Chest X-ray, AP view. Patient: 60 years old, sex F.
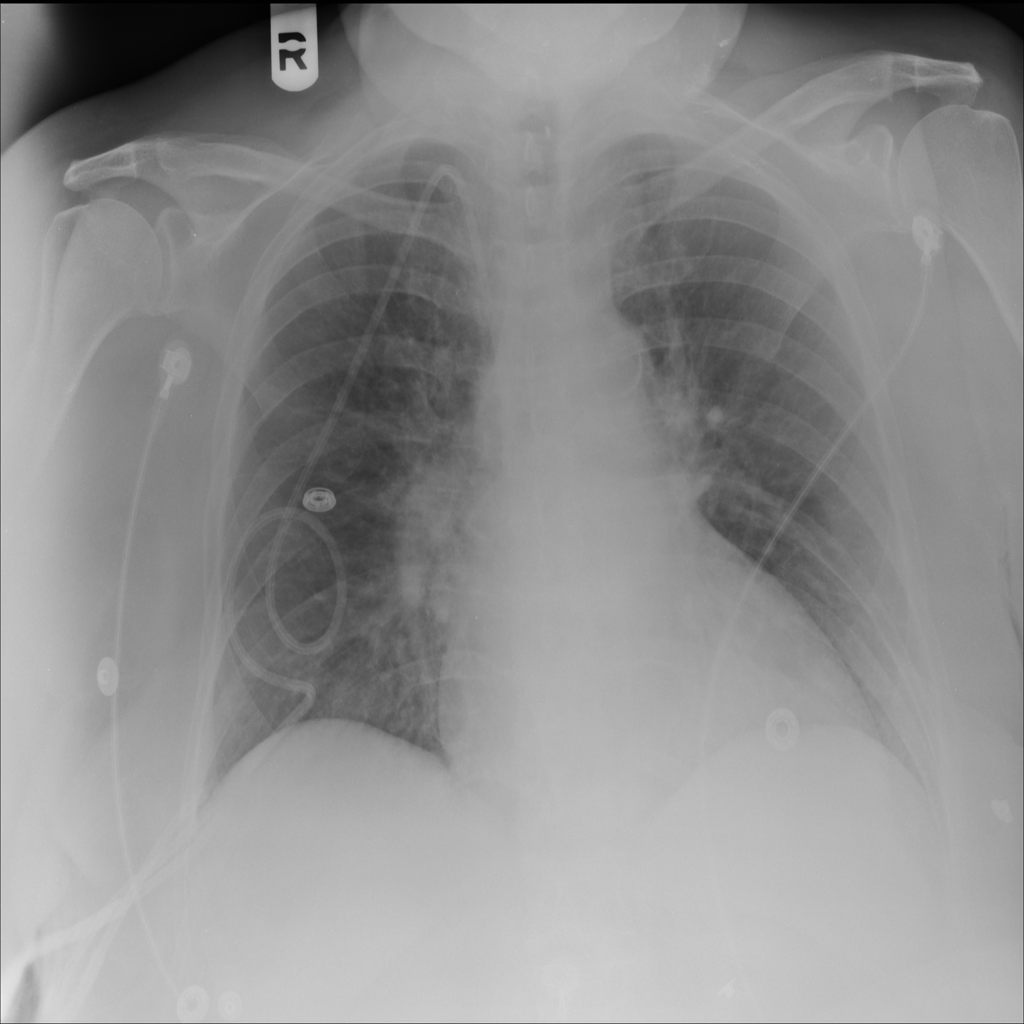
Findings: No Finding